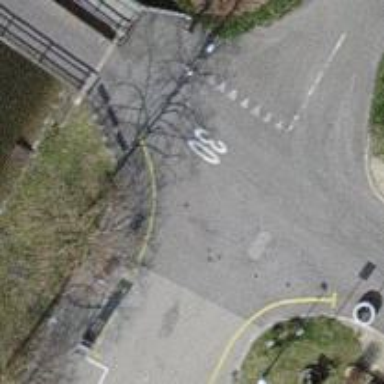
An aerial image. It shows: Kerb serving as barrier.